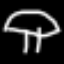
Label: mushroom